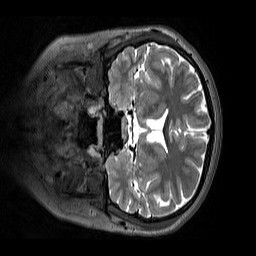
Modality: T2w
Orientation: coronal
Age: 12
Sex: female
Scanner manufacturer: siemens
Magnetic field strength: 3 T
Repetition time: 3.2 s
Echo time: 0.408 s